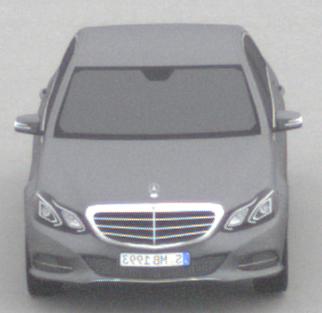
Make: Mercedes-Benz
Model: E 200
Detailed model: E-Class (212) Limousine
Model produced from: 2013/04
Model produced until: 2015/10
Doors: 4
Color: gray
Road condition: dry road
Daytime: morning or afternoon
Contrast: low contrast